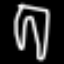
Label: pants